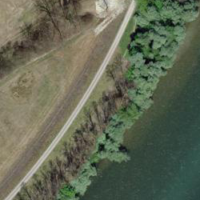
EUNIS habitat code: 23
Species observed at this site:
Tringa ochropus
Ruspolia nitidula
Pseudochorthippus parallelus
Chorthippus biguttulus
Roeseliana roeselii